Question: I have a small example table 'temp.ty':

From this table I want to only extract the rows where 'ipc' is not present in 'not_ipc' (and where 'exclude' is not present in 'other_classes'), which seems rather straigtforward. Yet the following query returns zero results:
'''
SELECT * FROM temp.ty where not ipc contains not_ipc
'''
If I repclace 'not_ipc' with for example ''G01N 33'' it doesn't work either yet if I replace 'not_ipc' with ''G01N'' it works just fine.
I have tried variations with wildcards and LIKE operations as well as the STRING() function, but so far I have not been able to manage.
I have a strong feeling I am missing something, but I cant figure it out.
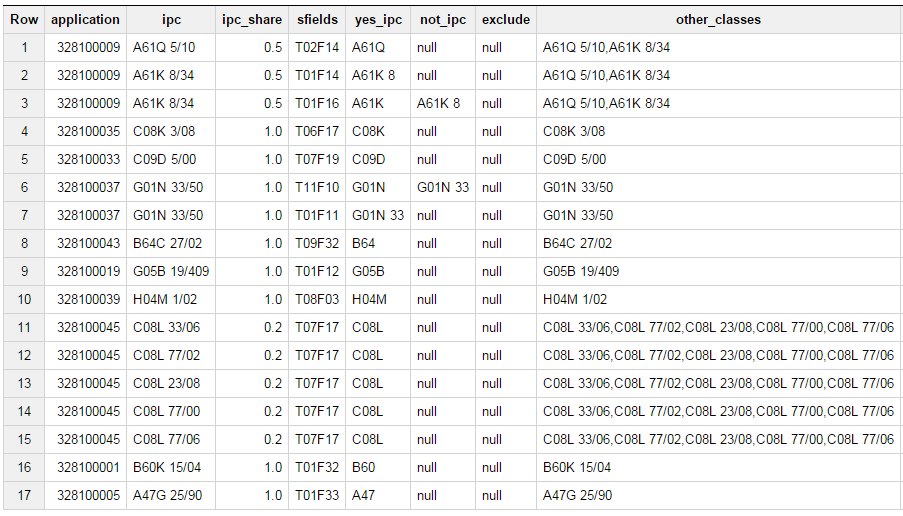
Answer: Here is a sample query:
'''
select * from
(select 'G01N 33/55' as ipc, 'G01N 34' as not_ipc),
(select 'G01N 33/55' as ipc, 'G01N 33' as not_ipc),
(select 'G01N 33/55' as ipc, string(null) as not_ipc)
where not ipc contains not_ipc or not_ipc is null
'''
this returns:
'''
+-----+------------+---------+---+
| Row | ipc | not_ipc | |
+-----+------------+---------+---+
| 1 | G01N 33/55 | G01N 34 | |
| 2 | G01N 33/55 | null | |
+-----+------------+---------+---+
'''
Here is another one:
'''
select * from
(select 'G01N 33/55' as ipc, 'G01N 33' as not_ipc, 'C08K 3/08' as exclude, 'C08K 3/08,C08K 77/02' as other_classes),
(select 'G01N 33/55' as ipc, 'G01N 34' as not_ipc, string(null) as exclude, 'C08K 3/08,C08K 77/02' as other_classes),
(select 'G01N 33/55' as ipc, 'G01N 33' as not_ipc, string(null) as exclude, string(null) as other_classes),
(select 'G01N 33/55' as ipc, 'G01N 36' as not_ipc, string(null) as exclude, string(null) as other_classes),
(select 'G01N 33/55' as ipc, string(null) as not_ipc, 'C08K 3/08' as exclude, string(null) as other_classes)
where (not ipc contains not_ipc or not_ipc is null) and (not other_classes contains exclude or exclude is null or other_classes is null)
'''
returns:
'''
+-----+------------+---------+-----------+----------------------+---+
| Row | ipc | not_ipc | exclude | other_classes | |
+-----+------------+---------+-----------+----------------------+---+
| 1 | G01N 33/55 | G01N 34 | null | C08K 3/08,C08K 77/02 | |
| 2 | G01N 33/55 | G01N 36 | null | null | |
| 3 | G01N 33/55 | null | C08K 3/08 | null | |
+-----+------------+---------+-----------+----------------------+---+
'''